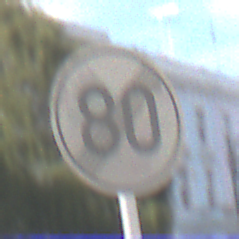
Verkehrszeichen: EndeGeschwindigkeit80
Umgebung: Outdoor, Urban
Tageszeit: MorningAfternoon
Wetter: PartlyCloudy
Licht: Natural
Jahreszeit: NotSpecified
Kontrast: HighContrast